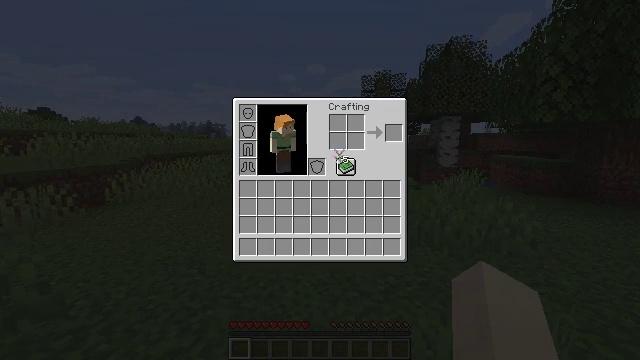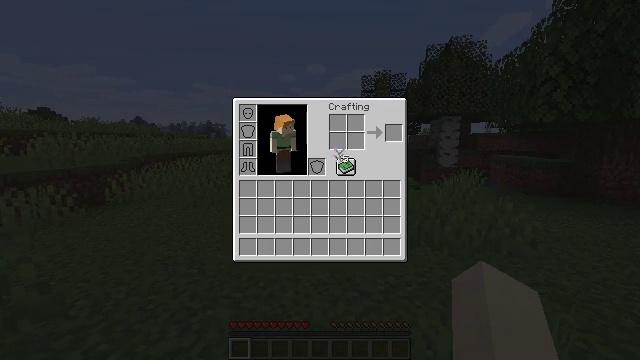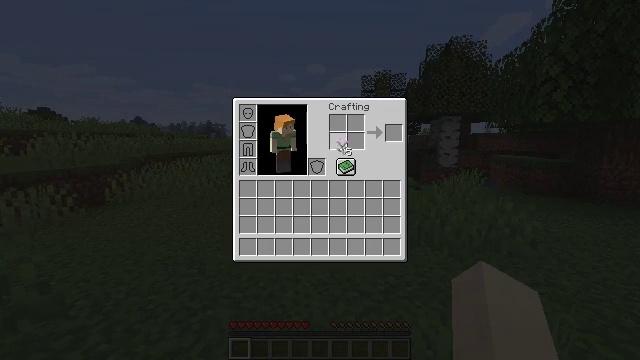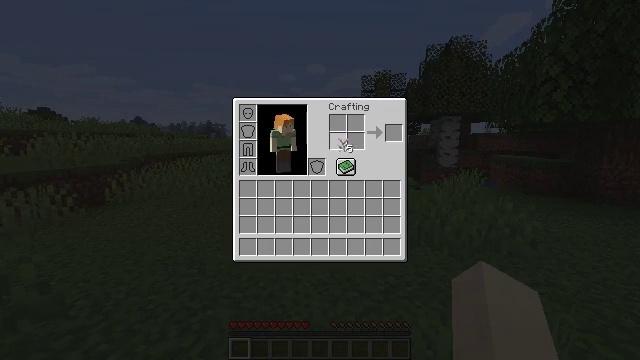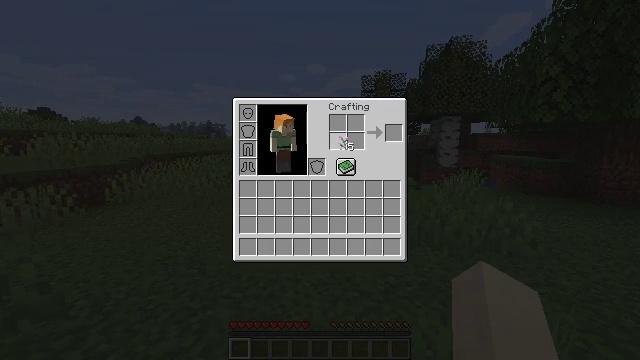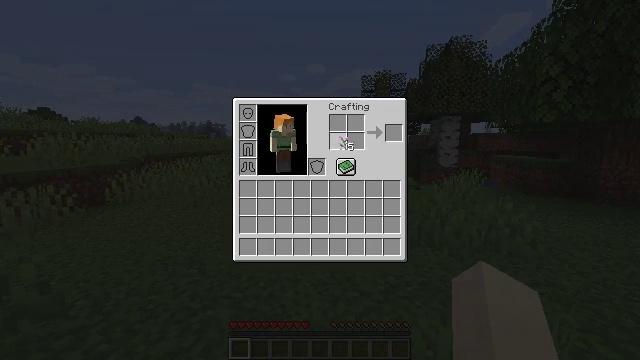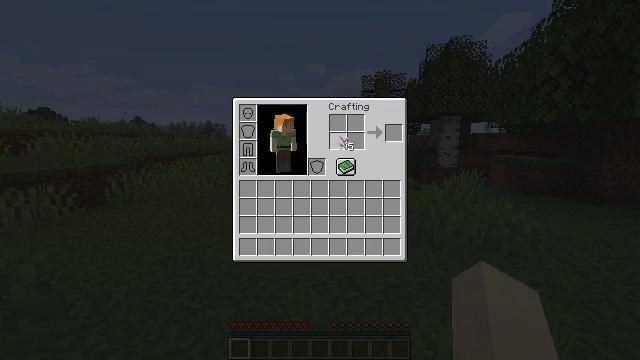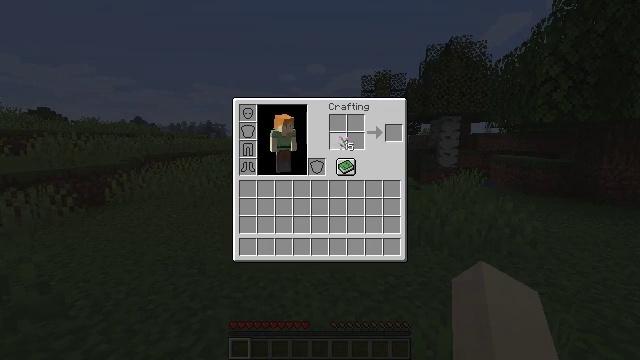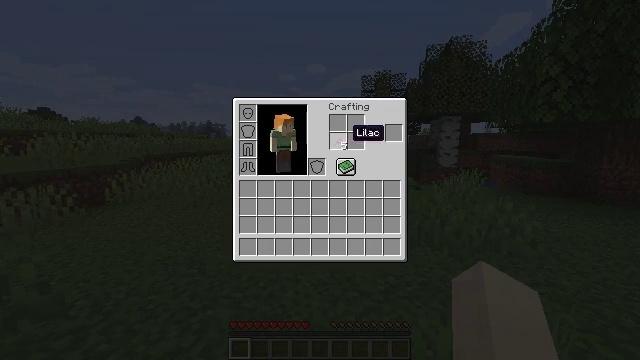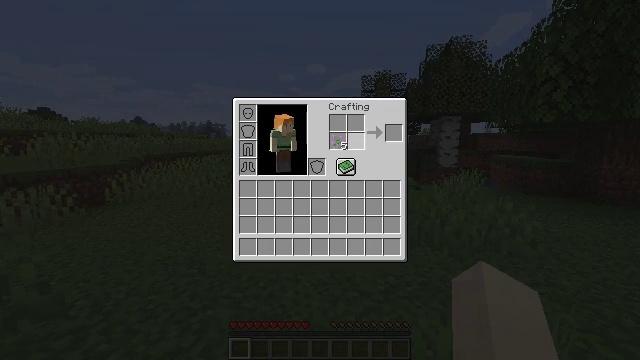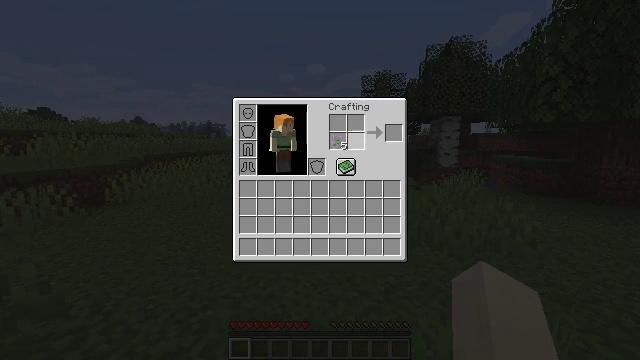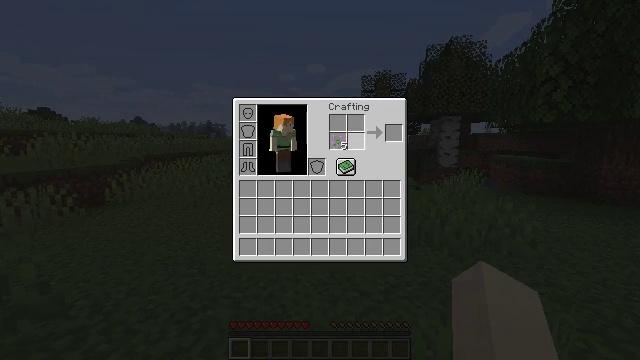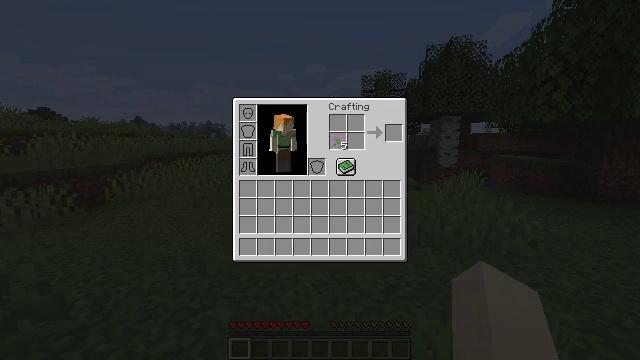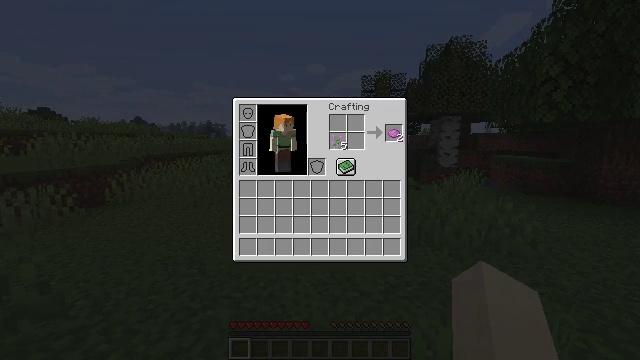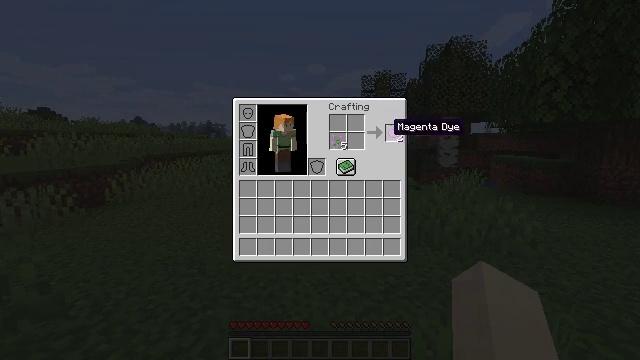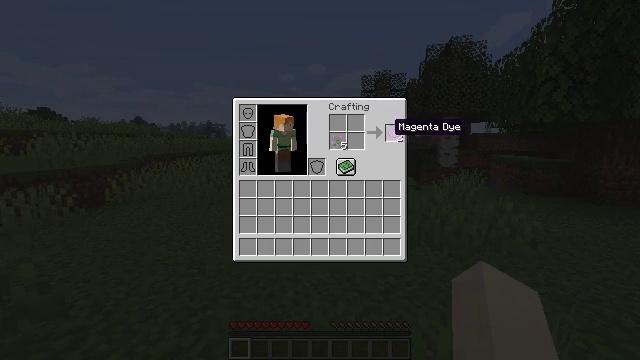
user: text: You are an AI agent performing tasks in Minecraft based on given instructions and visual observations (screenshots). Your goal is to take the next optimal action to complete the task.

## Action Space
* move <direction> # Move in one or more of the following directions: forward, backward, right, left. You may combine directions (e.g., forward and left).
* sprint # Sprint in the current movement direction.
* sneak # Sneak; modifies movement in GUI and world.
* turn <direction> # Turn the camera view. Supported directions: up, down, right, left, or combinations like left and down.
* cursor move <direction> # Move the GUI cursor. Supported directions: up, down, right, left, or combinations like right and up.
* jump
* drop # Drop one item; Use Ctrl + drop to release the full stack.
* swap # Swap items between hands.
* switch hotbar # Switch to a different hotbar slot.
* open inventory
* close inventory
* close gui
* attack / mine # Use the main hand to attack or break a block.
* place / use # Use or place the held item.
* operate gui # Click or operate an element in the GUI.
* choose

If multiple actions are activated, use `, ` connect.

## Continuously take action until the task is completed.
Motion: motion action
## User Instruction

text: Interact with the crafting table to create magenta dye.
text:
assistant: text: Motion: no_op
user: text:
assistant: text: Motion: cursor move up
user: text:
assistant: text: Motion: no_op
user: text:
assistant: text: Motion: no_op
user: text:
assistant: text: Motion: no_op
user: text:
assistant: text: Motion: operate gui
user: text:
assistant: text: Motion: operate gui
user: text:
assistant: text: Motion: no_op
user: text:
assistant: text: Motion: no_op
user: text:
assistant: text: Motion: no_op
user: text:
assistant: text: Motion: cursor move right
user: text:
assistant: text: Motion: cursor move right
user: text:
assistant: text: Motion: no_op
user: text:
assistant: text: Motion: sneak, cursor move right
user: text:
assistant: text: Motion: sneak
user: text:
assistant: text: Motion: sneak
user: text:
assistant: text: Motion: sneak
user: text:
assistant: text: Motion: sneak
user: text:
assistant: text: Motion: sneak
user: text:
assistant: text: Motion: sneak
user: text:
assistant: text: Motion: sneak, operate gui
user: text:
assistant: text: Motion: sneak, operate gui
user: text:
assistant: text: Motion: sneak
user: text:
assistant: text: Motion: sneak
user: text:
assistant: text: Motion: sneak
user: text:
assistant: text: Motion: sneak